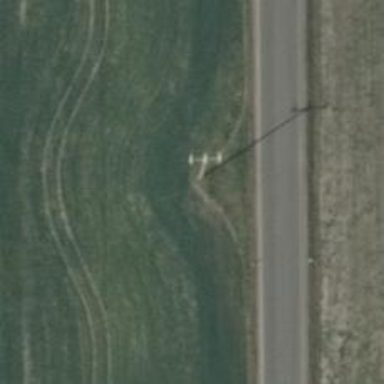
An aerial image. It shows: Minor power line.